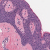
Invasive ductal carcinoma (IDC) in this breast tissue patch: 0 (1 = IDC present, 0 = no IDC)